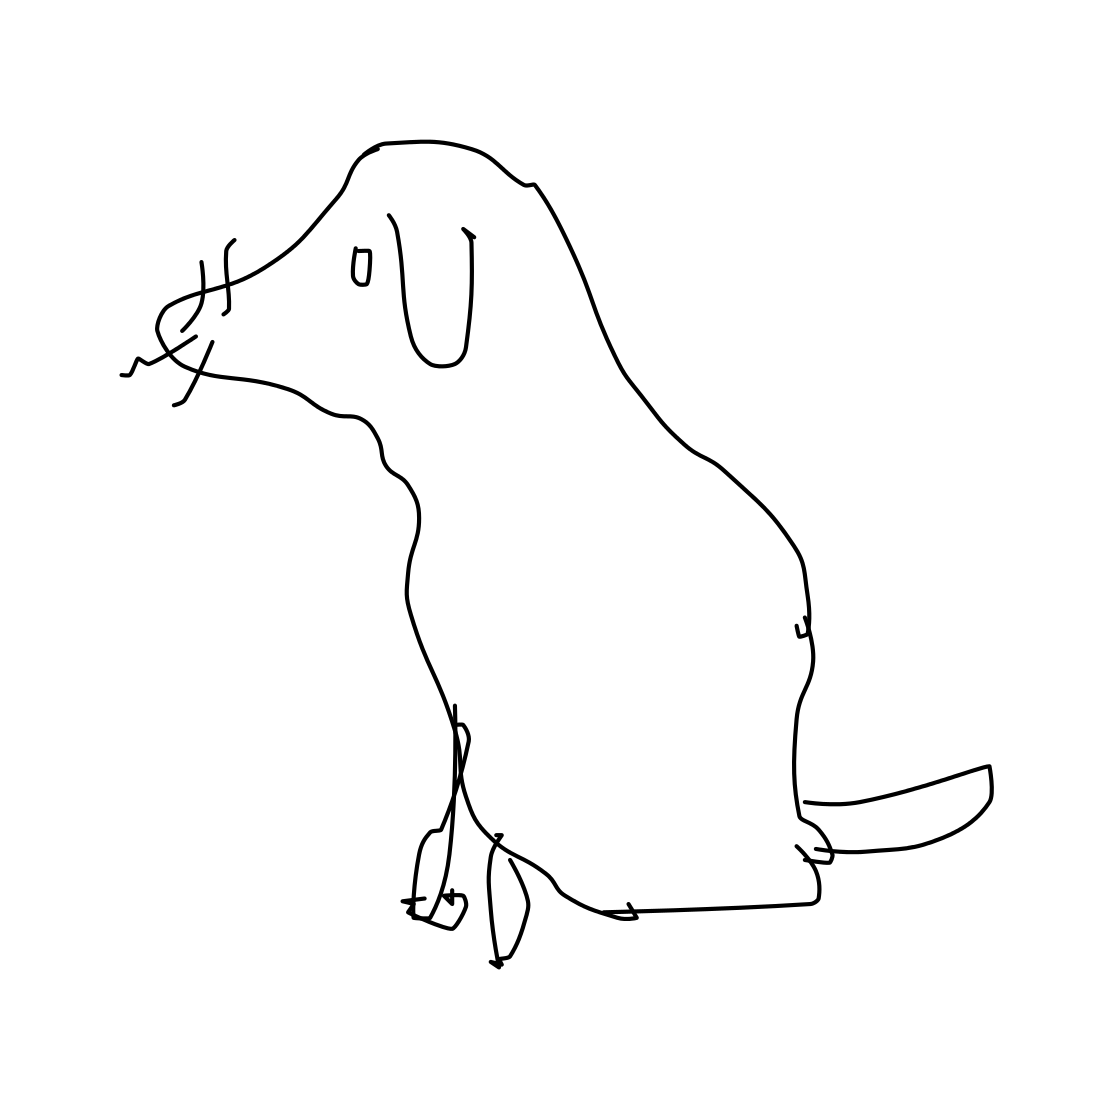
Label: dog